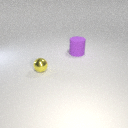
small yellow metal sphere to the left of large purple rubber cylinder